Field crop: maize
Growth stage: 2
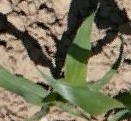
Species: maize